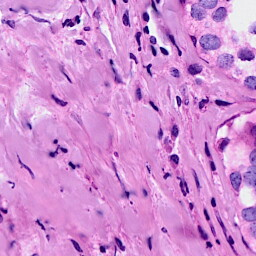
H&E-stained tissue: Breast